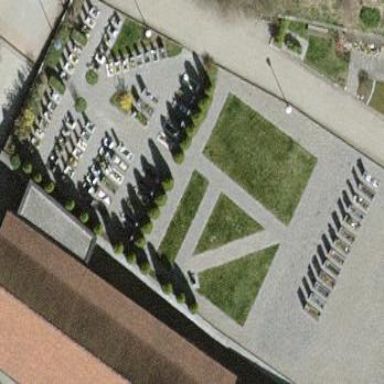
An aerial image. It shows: Cemetery.